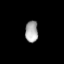
Tissue: lung
Cell type: Epithelial cells
Senescence score: 0.5477
Nuclear area (px): 272
Mean DAPI intensity: 165.923